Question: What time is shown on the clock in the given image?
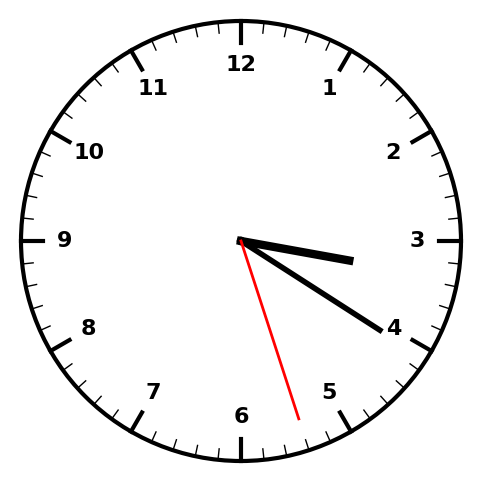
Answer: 03:20:27